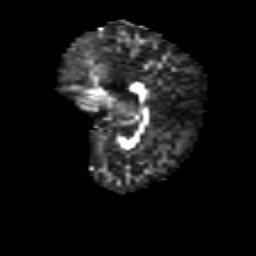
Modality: FA
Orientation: sagittal
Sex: male
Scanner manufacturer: siemens
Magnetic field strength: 3 T
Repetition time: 5 s
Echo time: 0.071 s